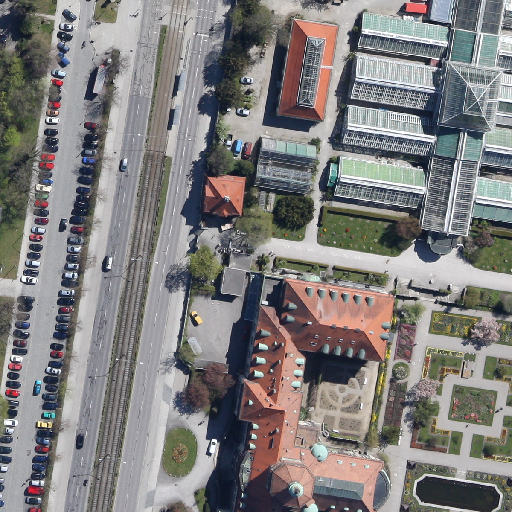
Referring expression: road marking